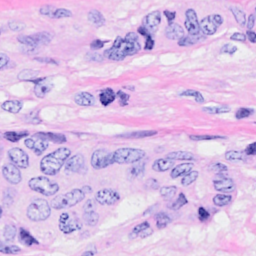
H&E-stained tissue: Breast